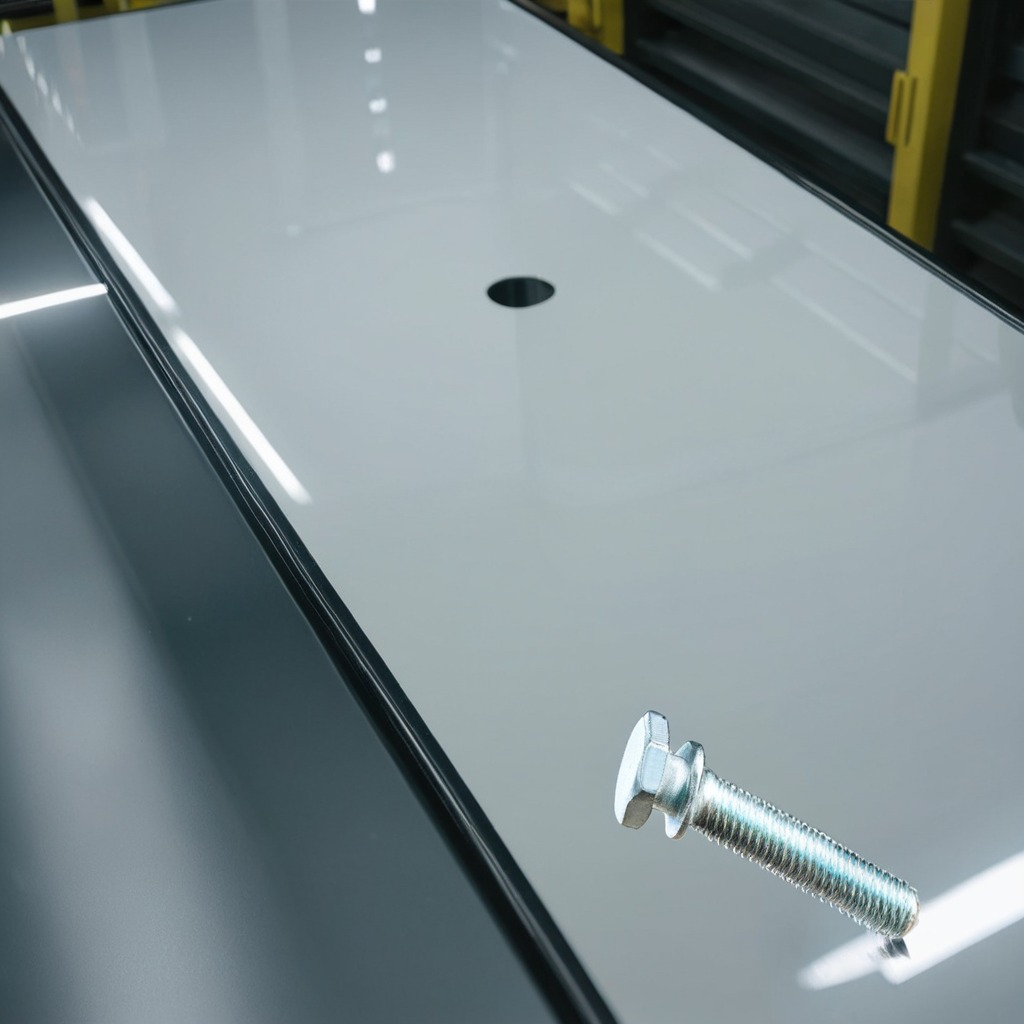
A metal screw is lying on the table.